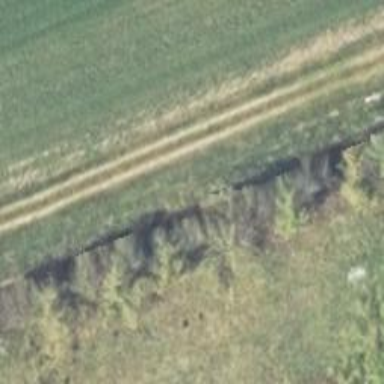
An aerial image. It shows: Sandy track with grade4 tracktype.